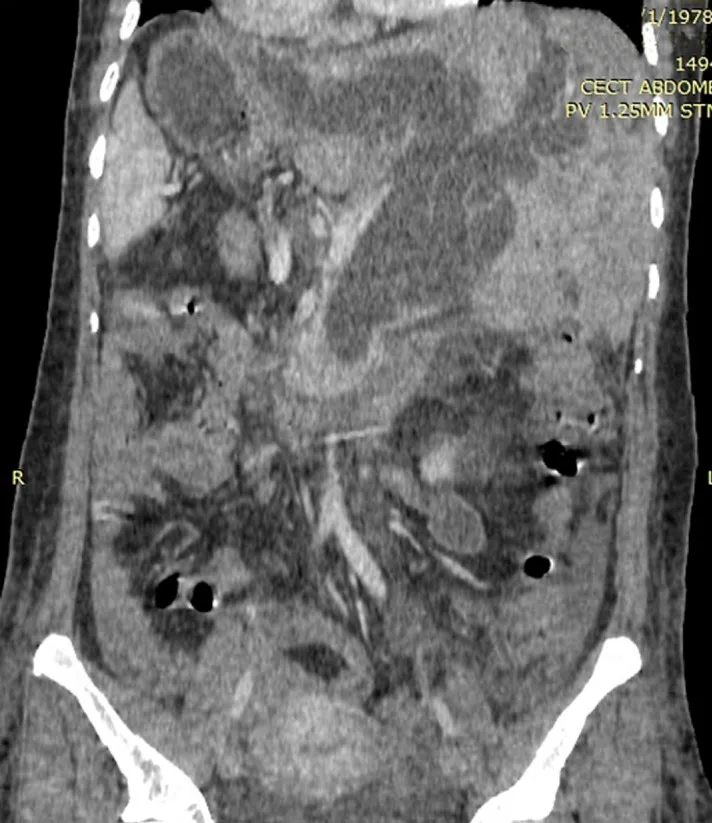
computed tomography revealed a fusiform dilatation of the extrahepatic and intrahepatic ducts with the CBD.
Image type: radiology (ct)